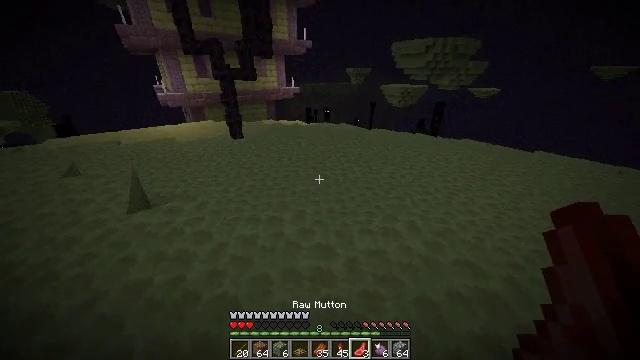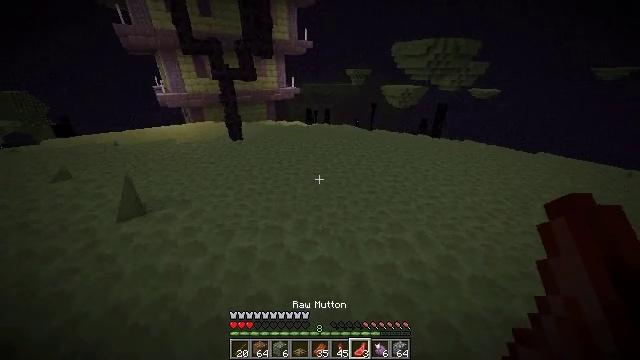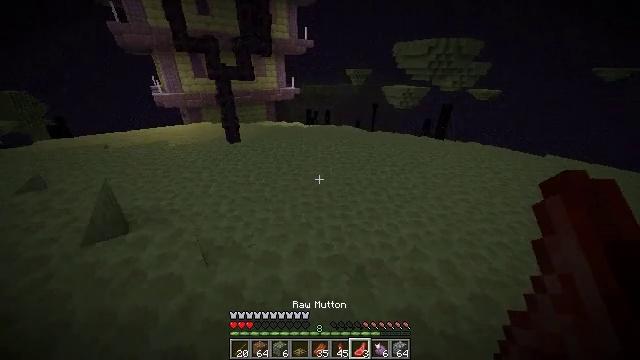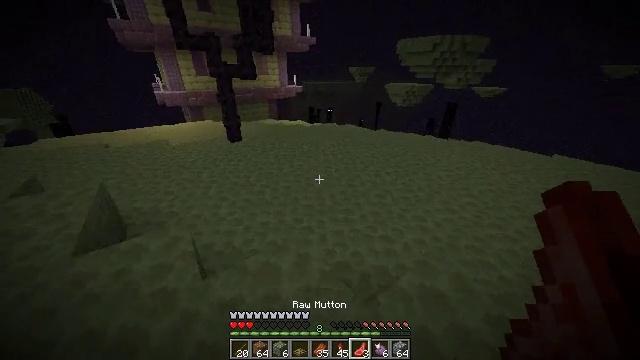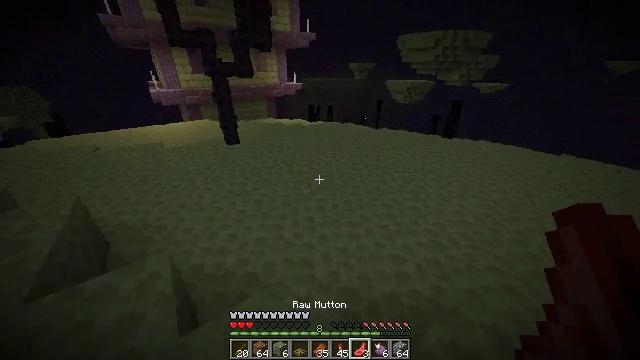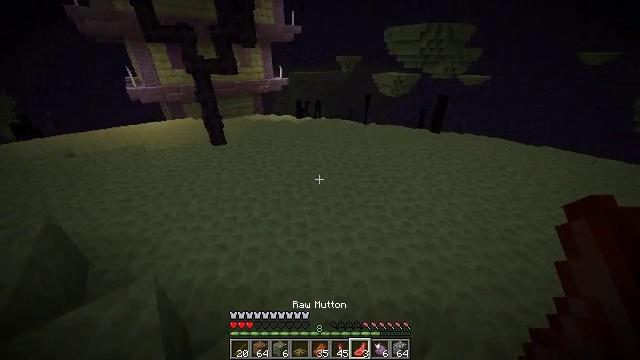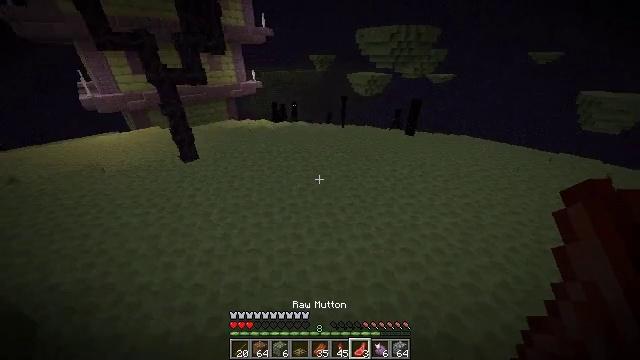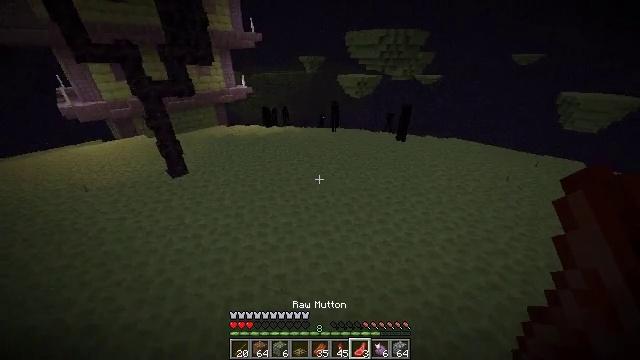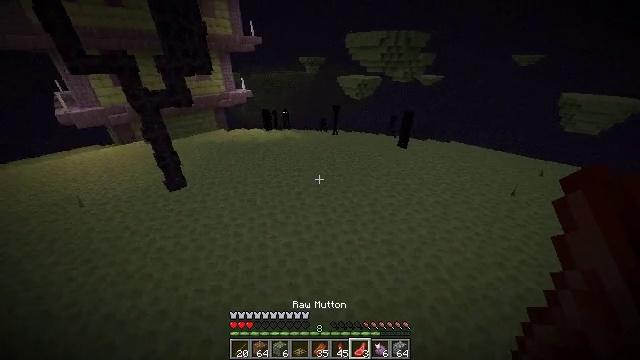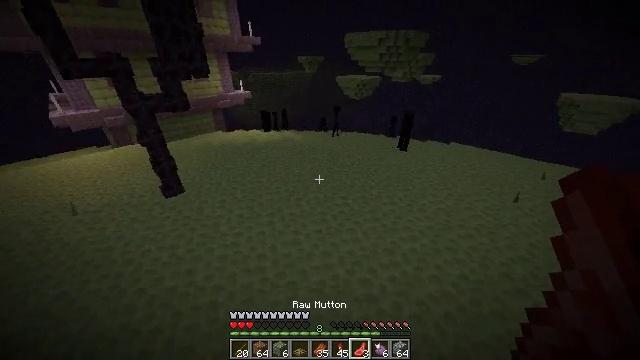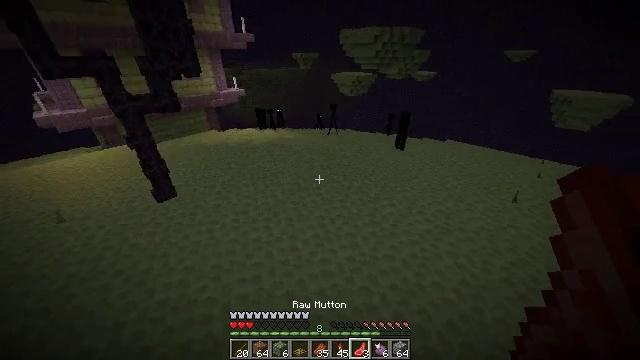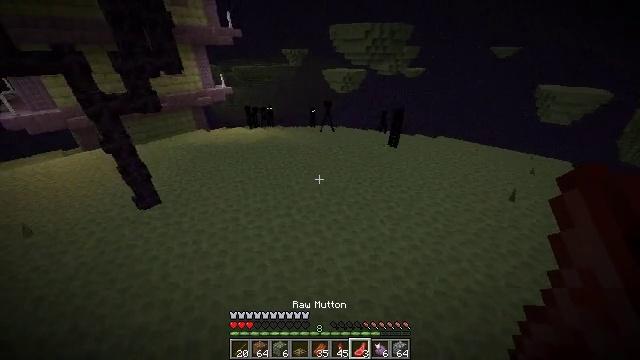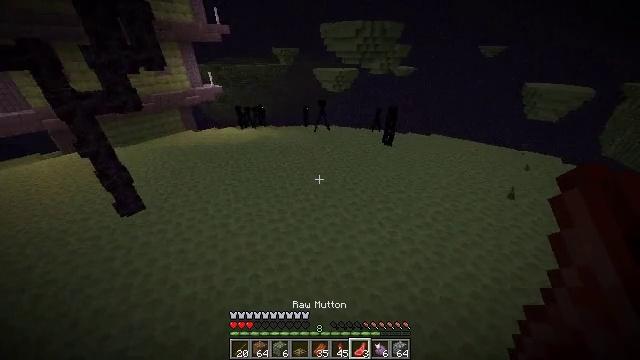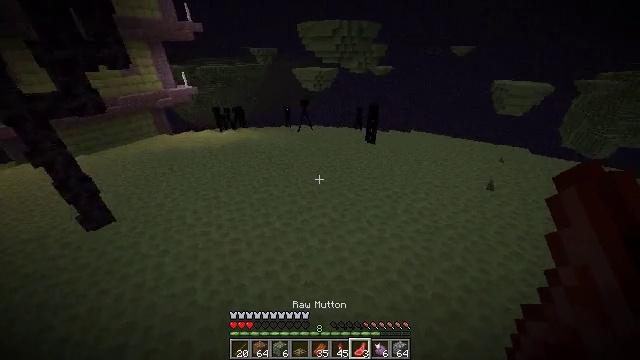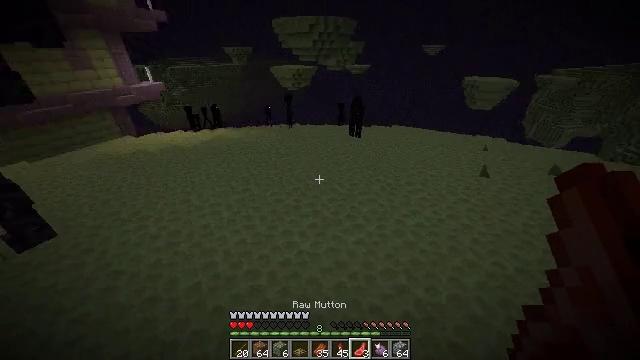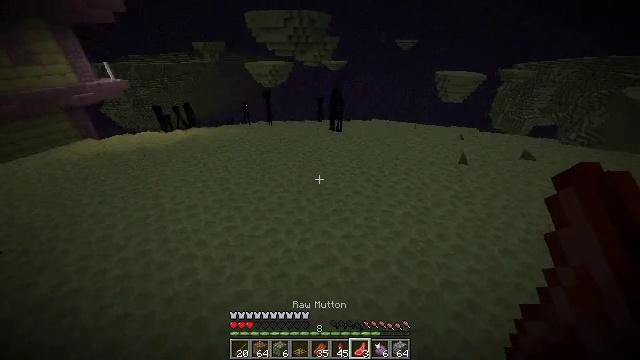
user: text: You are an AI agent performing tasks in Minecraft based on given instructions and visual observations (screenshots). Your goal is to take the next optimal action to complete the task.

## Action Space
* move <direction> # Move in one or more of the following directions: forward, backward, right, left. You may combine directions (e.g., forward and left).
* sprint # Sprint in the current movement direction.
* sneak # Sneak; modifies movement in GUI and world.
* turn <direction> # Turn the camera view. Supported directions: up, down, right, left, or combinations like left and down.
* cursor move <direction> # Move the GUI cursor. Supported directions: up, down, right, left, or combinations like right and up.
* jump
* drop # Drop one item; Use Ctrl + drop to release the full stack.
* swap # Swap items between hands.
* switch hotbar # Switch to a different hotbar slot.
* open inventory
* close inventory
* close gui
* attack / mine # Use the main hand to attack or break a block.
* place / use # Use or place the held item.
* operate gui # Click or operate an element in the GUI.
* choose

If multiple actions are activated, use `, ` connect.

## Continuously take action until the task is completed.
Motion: motion action
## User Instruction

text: Remove a mutton from the inventory.
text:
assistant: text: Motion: move forward, sprint
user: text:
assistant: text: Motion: move forward, sprint
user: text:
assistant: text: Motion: move forward, sprint
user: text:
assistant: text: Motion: move forward, sprint
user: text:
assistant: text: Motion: move forward, sprint, turn right and down, jump
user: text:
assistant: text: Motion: move forward, sprint, turn right, jump
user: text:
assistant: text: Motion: move forward, sprint, turn right, jump
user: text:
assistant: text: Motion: move forward, sprint, jump
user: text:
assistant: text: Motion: move forward, sprint, jump
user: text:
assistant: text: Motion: move forward, sprint, turn right, jump
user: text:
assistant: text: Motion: move forward, sprint, turn right, jump
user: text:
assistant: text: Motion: move forward, sprint, turn right
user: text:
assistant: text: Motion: move forward, sprint, turn right
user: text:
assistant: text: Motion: move forward, sprint, turn right
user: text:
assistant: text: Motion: move forward, sprint, turn right
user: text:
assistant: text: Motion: move forward, sprint, turn right, jump
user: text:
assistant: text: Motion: move forward, sprint, jump
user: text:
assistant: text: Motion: move forward, sprint, jump
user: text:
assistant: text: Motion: move forward, sprint, jump
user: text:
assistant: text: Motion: move forward, sprint, jump
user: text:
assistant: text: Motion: move forward, sprint, jump
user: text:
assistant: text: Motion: move forward, sprint, jump
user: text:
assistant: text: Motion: move forward, sprint, jump
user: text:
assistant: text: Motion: move forward, sprint, turn down, jump
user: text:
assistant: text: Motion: move forward, sprint, turn left and down, jump
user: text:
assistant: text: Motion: move forward, sprint, turn left and down, jump
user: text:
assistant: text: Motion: move forward, sprint, turn left and down, jump
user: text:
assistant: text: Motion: move forward, sprint, turn left and down, jump
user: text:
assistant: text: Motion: move forward, sprint, turn down, jump
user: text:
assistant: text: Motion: move forward, sprint, turn down, jump